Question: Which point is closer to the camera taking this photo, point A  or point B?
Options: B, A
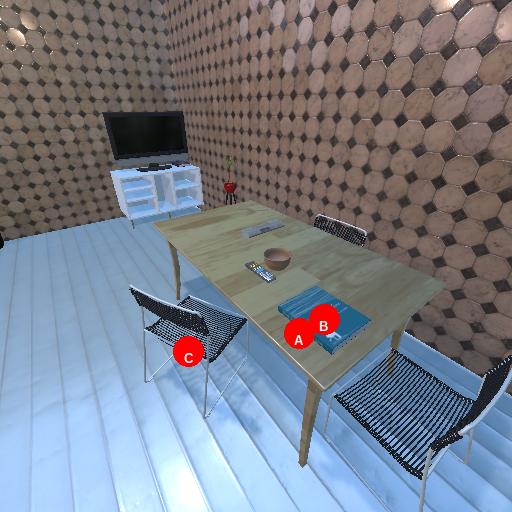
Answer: B